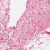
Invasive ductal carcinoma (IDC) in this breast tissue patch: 0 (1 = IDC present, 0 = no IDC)